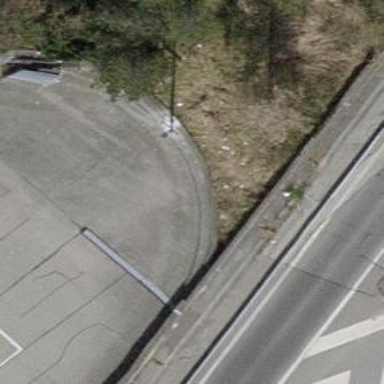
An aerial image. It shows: Tunnel with asphalt cycleway inside.